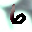
Label: 6